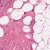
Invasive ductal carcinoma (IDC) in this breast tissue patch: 0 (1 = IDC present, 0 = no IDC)